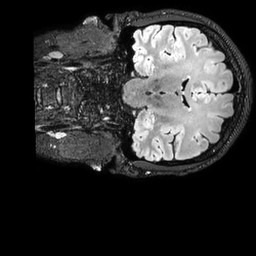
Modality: FLAIR
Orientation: coronal
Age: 31
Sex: female
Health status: ill
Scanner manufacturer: philips
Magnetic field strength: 3 T
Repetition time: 4.8 s
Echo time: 0.3024 s